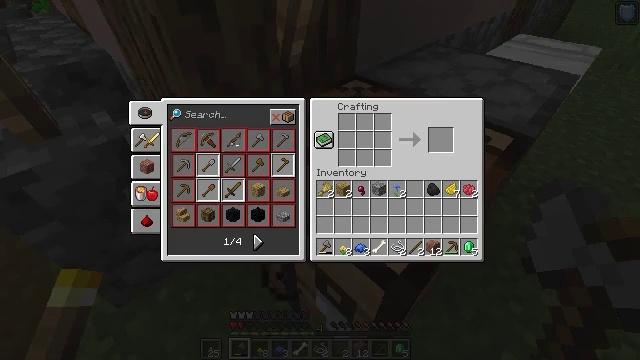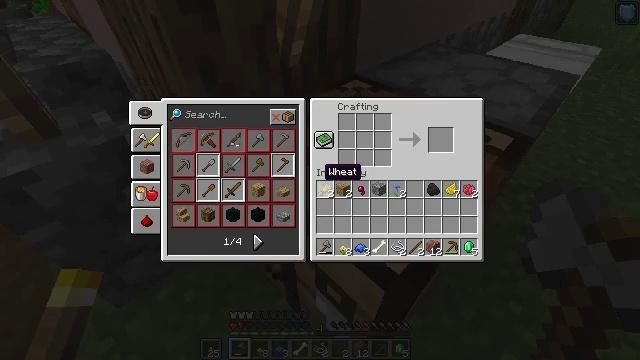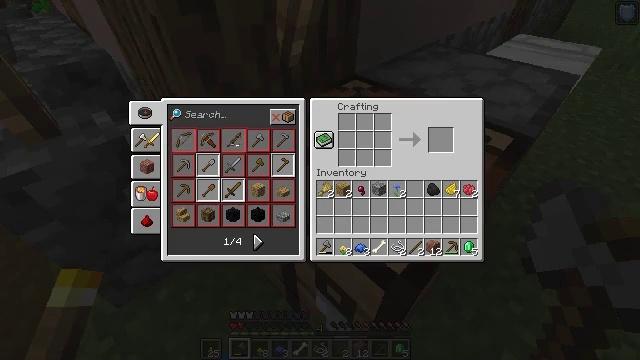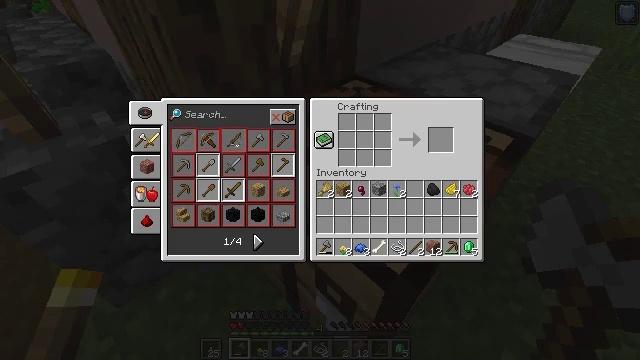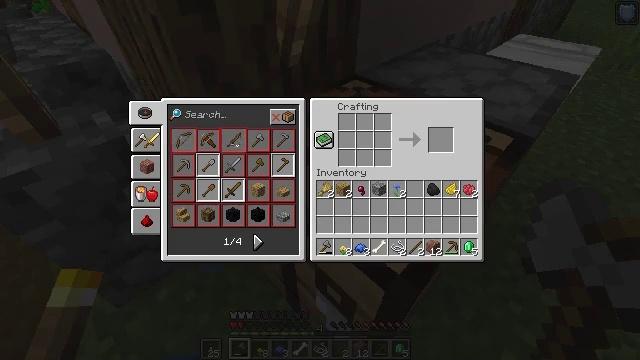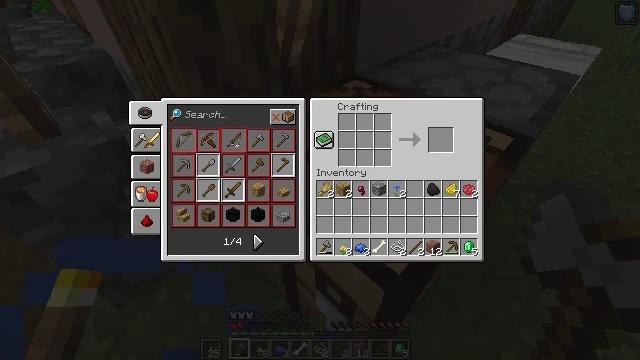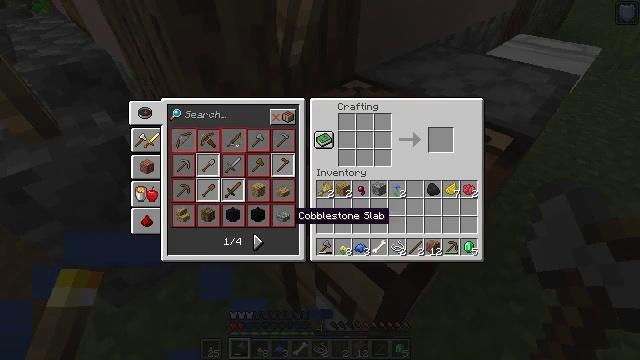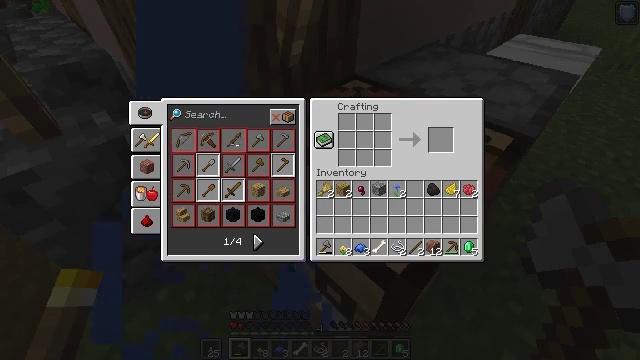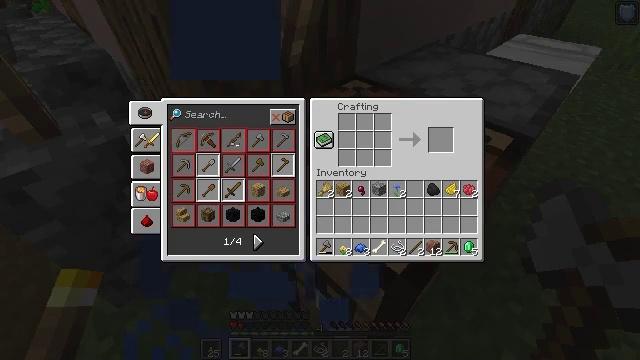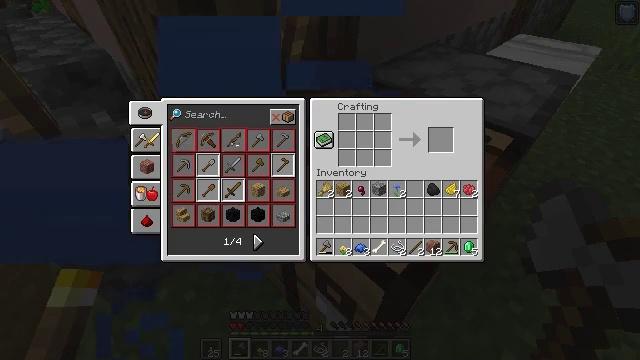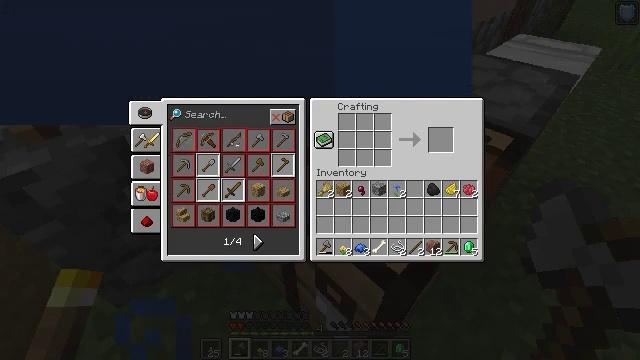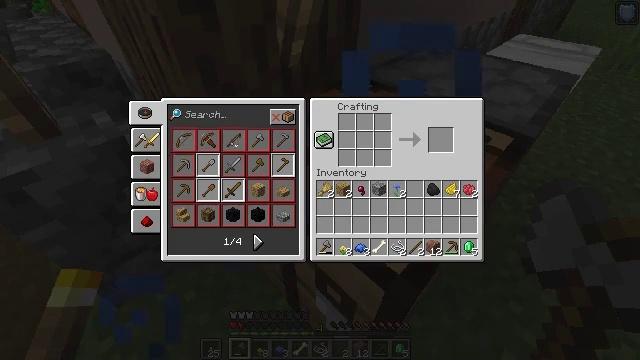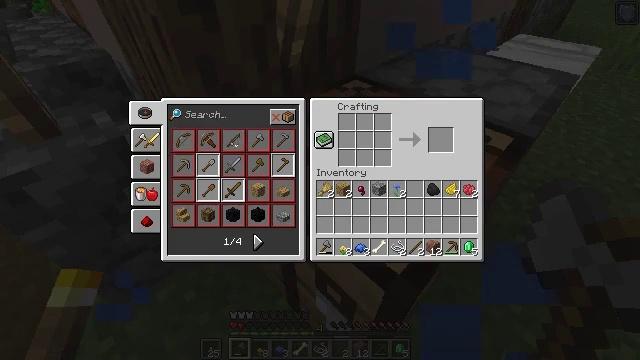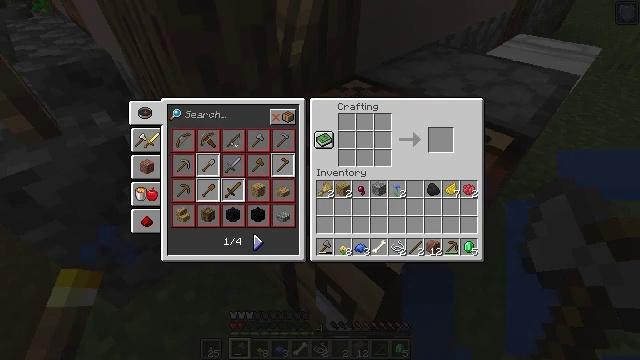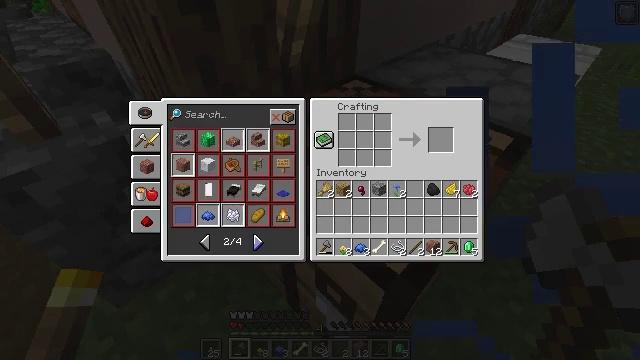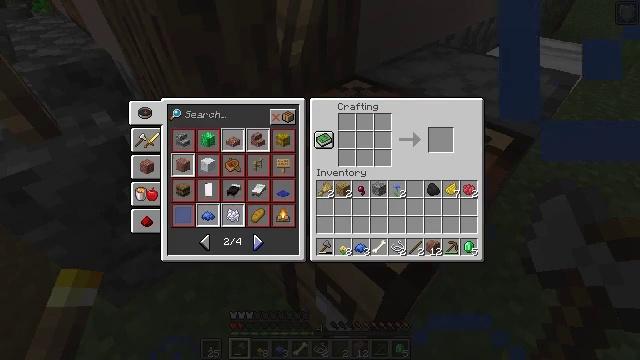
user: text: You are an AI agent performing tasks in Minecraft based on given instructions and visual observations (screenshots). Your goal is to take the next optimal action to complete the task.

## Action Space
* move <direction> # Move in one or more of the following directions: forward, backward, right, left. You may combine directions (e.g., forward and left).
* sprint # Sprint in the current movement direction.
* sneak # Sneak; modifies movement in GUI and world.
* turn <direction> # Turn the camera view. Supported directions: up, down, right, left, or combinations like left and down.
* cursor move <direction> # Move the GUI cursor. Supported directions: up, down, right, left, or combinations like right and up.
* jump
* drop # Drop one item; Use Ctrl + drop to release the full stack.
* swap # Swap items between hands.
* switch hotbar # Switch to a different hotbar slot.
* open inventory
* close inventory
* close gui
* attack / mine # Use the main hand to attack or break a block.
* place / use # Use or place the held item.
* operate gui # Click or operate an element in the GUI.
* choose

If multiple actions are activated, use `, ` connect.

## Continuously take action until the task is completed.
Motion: motion action
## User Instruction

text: Interact with the crafting table to craft a loom.
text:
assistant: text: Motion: no_op
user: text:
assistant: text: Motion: cursor move down
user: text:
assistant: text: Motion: cursor move down
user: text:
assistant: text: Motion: cursor move down
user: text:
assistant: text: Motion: no_op
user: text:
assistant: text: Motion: cursor move left and down
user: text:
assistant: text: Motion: no_op
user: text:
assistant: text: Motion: cursor move down
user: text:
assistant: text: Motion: no_op
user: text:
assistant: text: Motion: no_op
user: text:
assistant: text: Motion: no_op
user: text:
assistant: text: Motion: no_op
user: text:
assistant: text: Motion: no_op
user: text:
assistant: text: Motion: operate gui
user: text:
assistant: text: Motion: operate gui
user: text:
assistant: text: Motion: operate gui
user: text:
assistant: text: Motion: no_op
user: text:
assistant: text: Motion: no_op
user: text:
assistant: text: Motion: no_op
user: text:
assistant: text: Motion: no_op
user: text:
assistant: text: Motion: no_op
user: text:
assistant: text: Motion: operate gui
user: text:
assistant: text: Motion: operate gui
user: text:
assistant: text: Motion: no_op
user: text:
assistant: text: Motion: no_op
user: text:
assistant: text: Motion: no_op
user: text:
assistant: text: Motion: no_op
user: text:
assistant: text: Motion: no_op
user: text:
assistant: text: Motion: no_op
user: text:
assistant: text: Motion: no_op